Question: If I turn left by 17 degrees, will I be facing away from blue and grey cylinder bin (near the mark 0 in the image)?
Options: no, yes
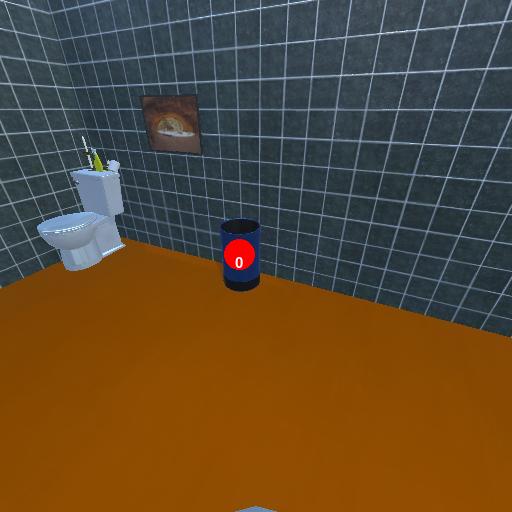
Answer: no